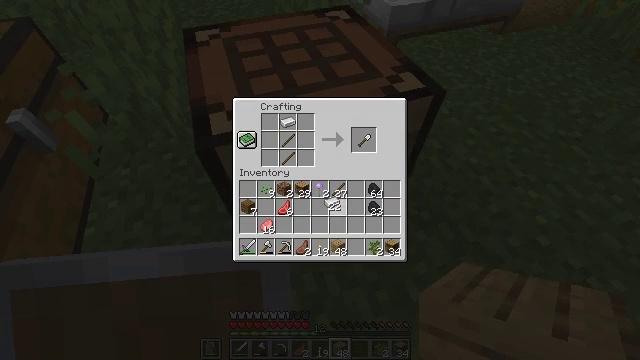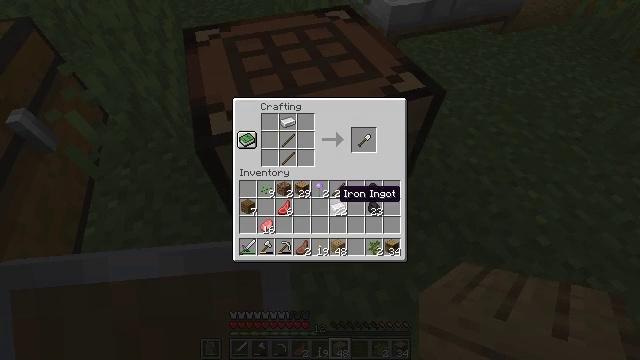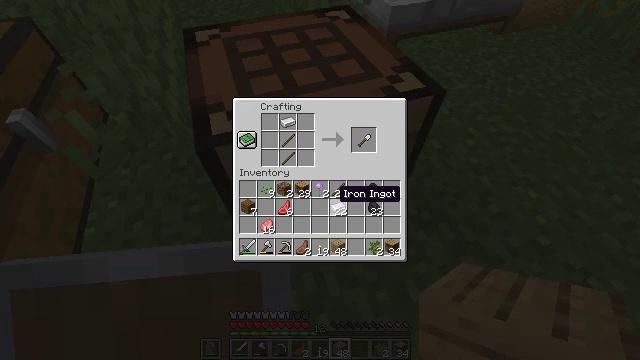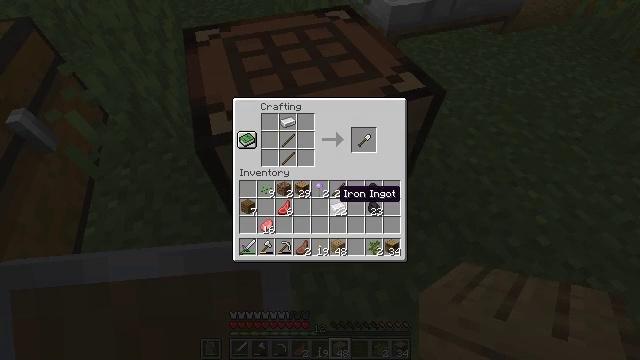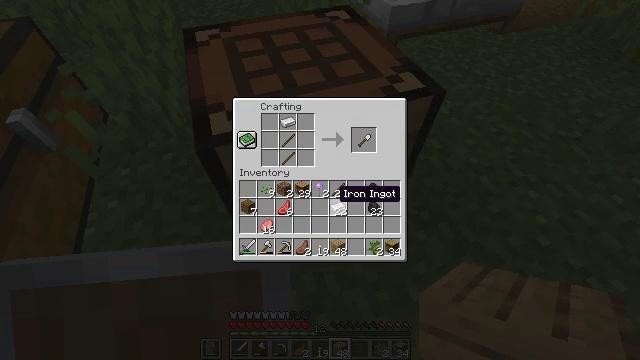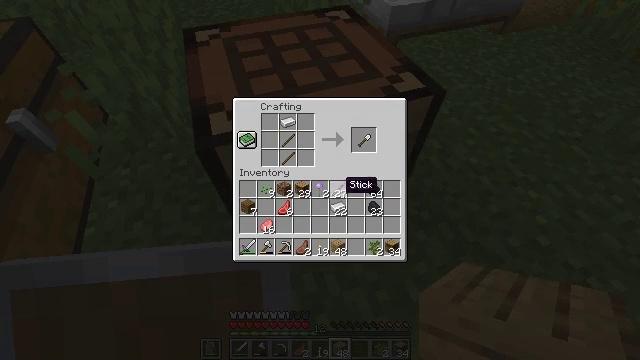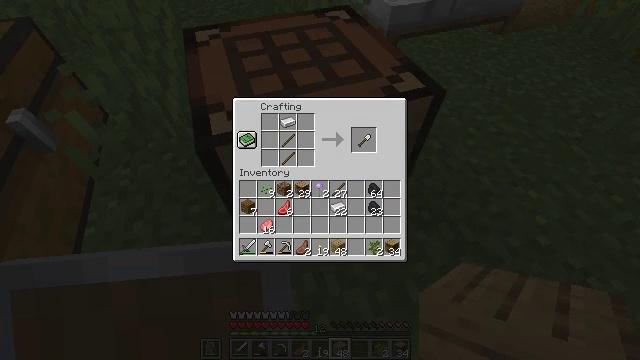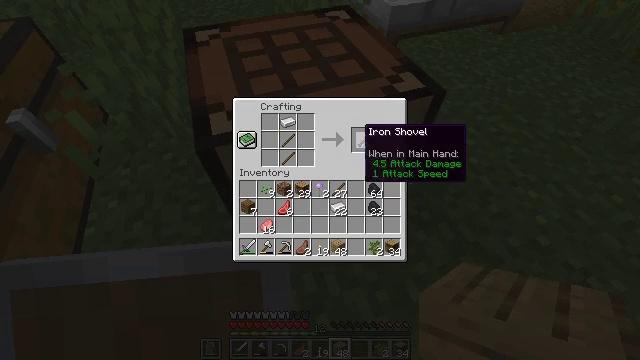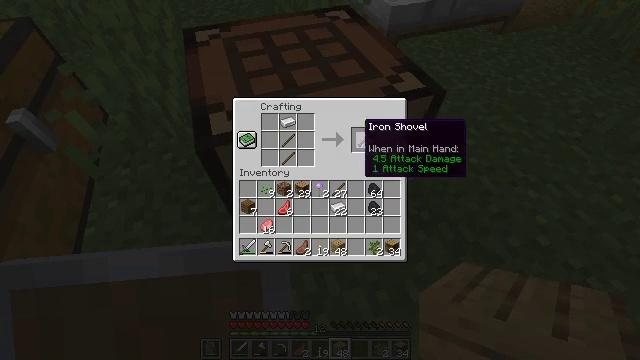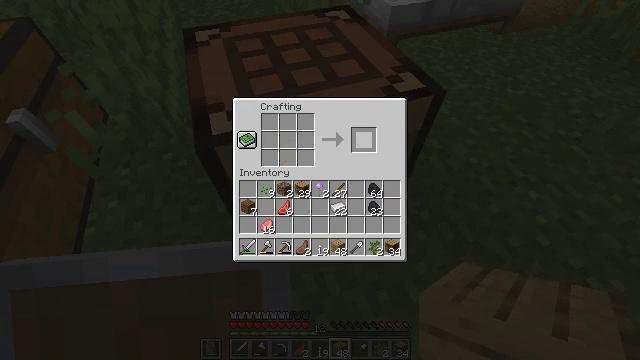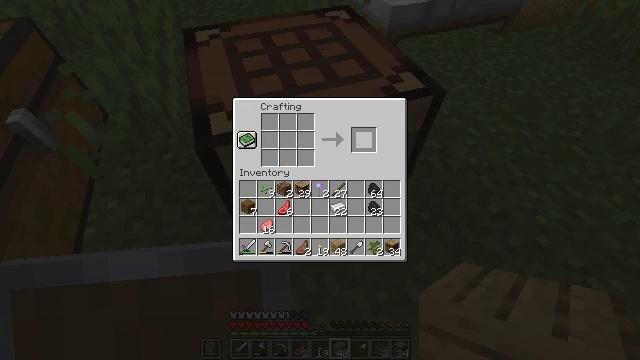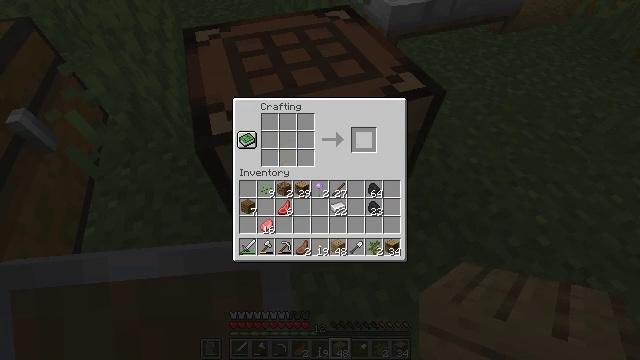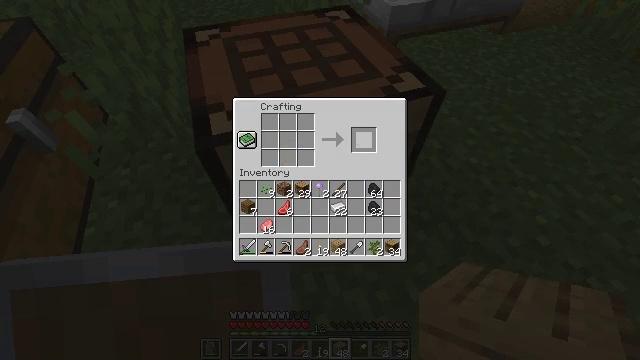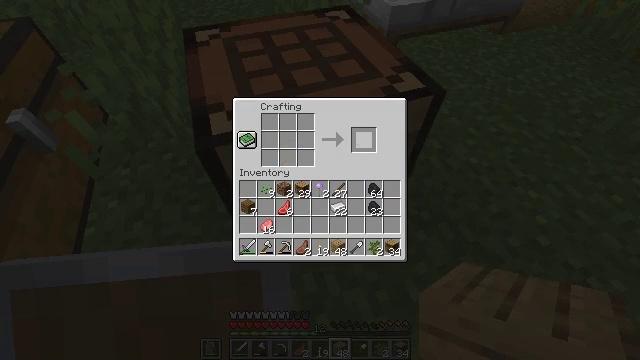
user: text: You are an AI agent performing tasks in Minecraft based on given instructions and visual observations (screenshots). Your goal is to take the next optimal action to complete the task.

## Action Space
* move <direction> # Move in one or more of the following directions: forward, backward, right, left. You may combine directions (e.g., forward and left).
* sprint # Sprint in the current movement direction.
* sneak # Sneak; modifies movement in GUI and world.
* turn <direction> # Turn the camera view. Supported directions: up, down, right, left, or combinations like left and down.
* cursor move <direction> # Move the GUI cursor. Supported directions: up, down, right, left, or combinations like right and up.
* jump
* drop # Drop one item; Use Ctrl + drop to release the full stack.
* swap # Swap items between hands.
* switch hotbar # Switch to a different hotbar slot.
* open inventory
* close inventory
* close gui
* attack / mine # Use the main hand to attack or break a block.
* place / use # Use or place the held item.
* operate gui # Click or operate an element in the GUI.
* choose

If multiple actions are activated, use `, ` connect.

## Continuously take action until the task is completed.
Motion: motion action
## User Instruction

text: Interact with a crafting table to get an iron shovel.
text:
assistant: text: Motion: no_op
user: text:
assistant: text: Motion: no_op
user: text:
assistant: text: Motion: no_op
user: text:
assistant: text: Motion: no_op
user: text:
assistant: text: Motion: cursor move up
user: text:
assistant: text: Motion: cursor move right and up
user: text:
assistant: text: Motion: sneak, cursor move up
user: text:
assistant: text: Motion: sneak
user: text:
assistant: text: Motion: sneak, operate gui
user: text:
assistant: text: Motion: sneak, operate gui
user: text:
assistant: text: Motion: sneak, operate gui
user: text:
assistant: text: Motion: sneak
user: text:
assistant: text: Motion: sneak
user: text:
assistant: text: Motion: sneak